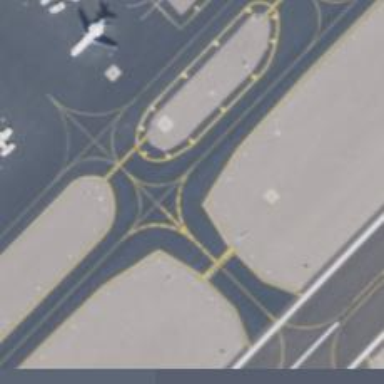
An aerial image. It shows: Asphalt taxiway in the airport.